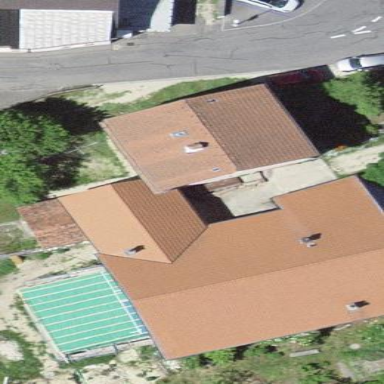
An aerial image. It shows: Building.